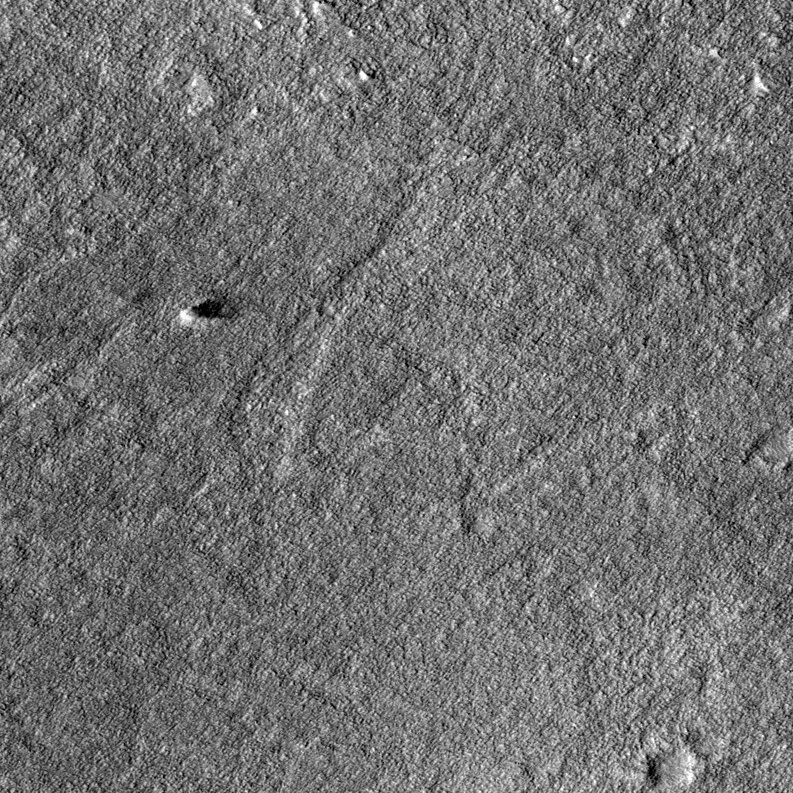
Label: dustdevil